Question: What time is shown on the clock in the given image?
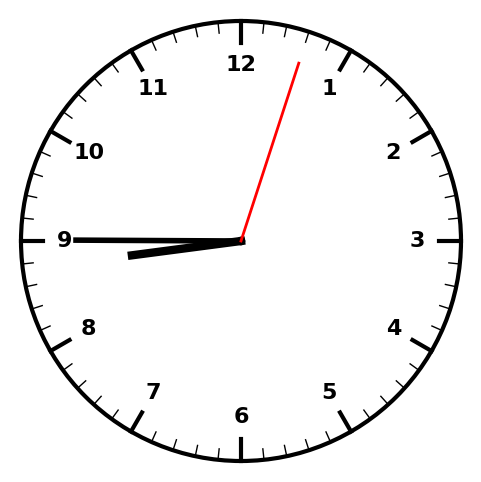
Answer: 08:45:03